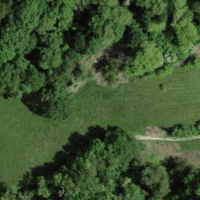
EUNIS habitat code: 41
Species observed at this site:
Prunella vulgaris